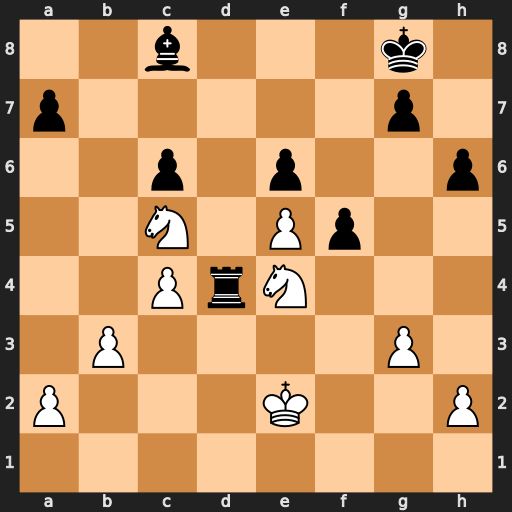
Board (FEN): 2b3k1/p5p1/2p1p2p/2N1Pp2/2PrN3/1P4P1/P3K2P/8
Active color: w
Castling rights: -
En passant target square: f6
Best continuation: Nd6 Rxd6 exd6